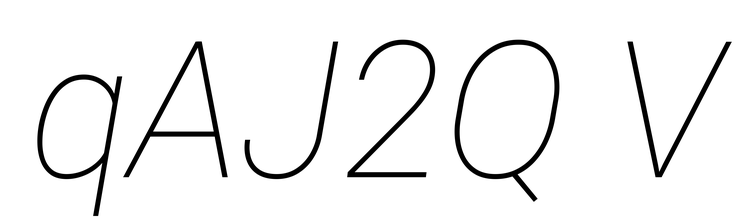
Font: Roboto-Italic_Thin_Italic